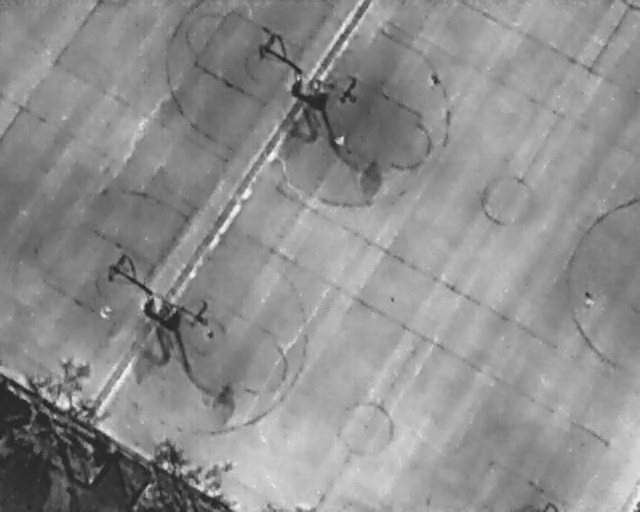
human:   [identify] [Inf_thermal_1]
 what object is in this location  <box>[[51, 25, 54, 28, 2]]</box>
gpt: <ref>1 medium person at the top</ref>